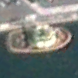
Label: civil